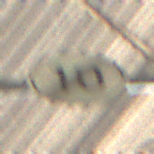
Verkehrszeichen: EndeGeschwindigkeit10
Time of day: Midday
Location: Indoor (Urban)
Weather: NotSpecified
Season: NotSpecified
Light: Natural